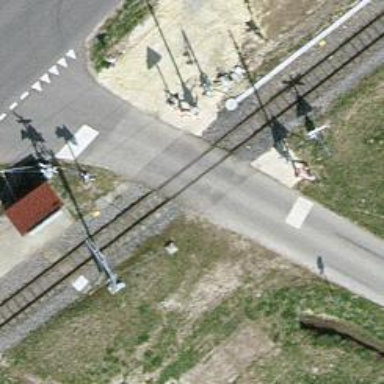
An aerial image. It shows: Full barrier level crossing along the railway.